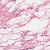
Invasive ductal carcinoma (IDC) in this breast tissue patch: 0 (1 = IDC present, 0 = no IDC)